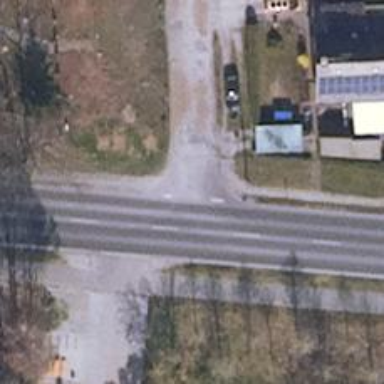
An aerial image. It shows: Sidewalk.